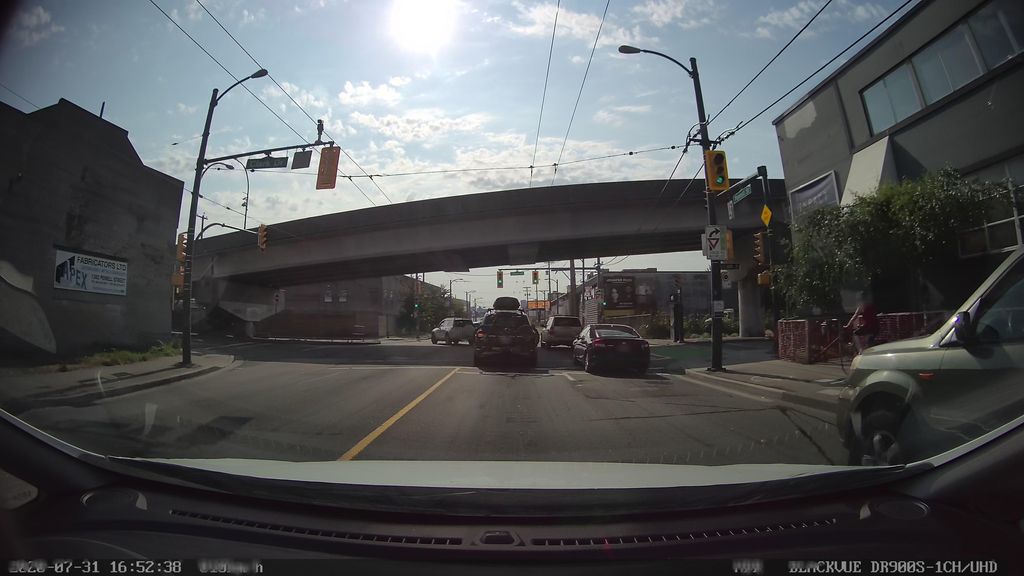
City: vancouver